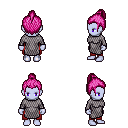
a pixel art fantasy rpg character, female body template, dark elf, purple skin, chain mail, red pants, pink short topknot hairstyle, four views (front, back, left, right), 2x2 character sprite sheet, small pixel art, hard edges, no anti-aliasing